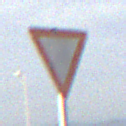
Verkehrszeichen: VorfahrtGewaehren
Umgebung: Outdoor, Suburban
Tageszeit: MorningAfternoon
Wetter: PartlyCloudy
Licht: Natural
Jahreszeit: NotSpecified
Kontrast: HighContrast